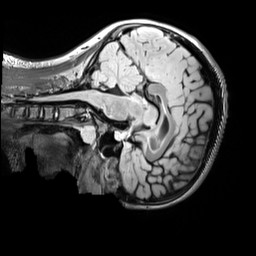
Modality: FLAIR
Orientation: sagittal
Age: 12
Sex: female
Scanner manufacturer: siemens
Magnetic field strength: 3 T
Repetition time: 5 s
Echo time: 0.388 s